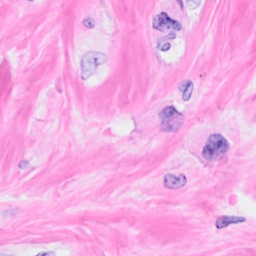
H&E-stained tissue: Breast